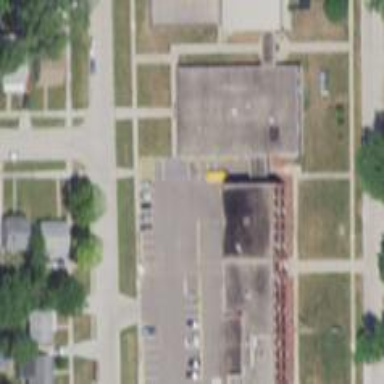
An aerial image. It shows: School building.